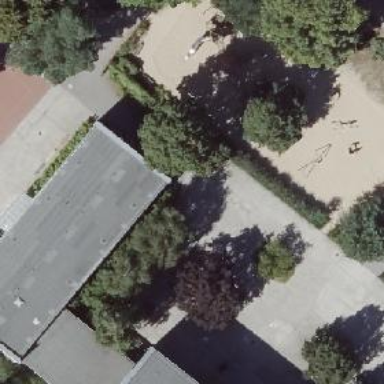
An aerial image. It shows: Sandpit at the playground.